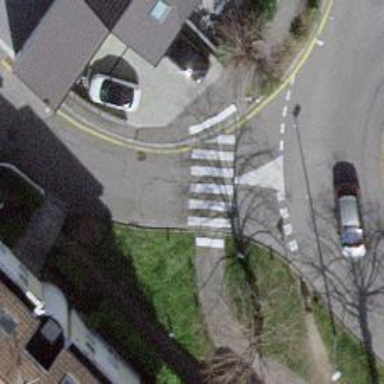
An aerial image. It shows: Uncontrolled zebra crossing on the road.